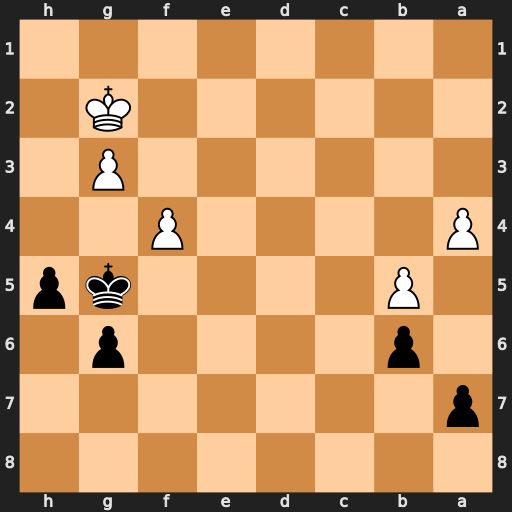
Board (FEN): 8/p7/1p4p1/1P4kp/P4P2/6P1/6K1/8
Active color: b
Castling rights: -
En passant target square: -
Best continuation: Kg4 Kf2 h4 gxh4 Kxf4 Kg2 Kg4